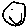
Label: smiley face